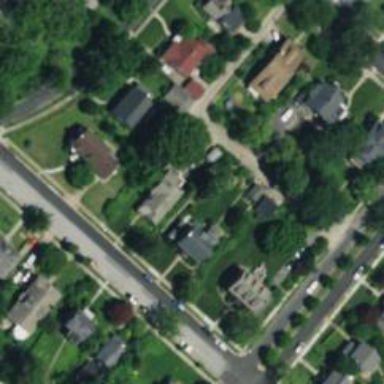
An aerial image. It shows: Alley classified as service road.